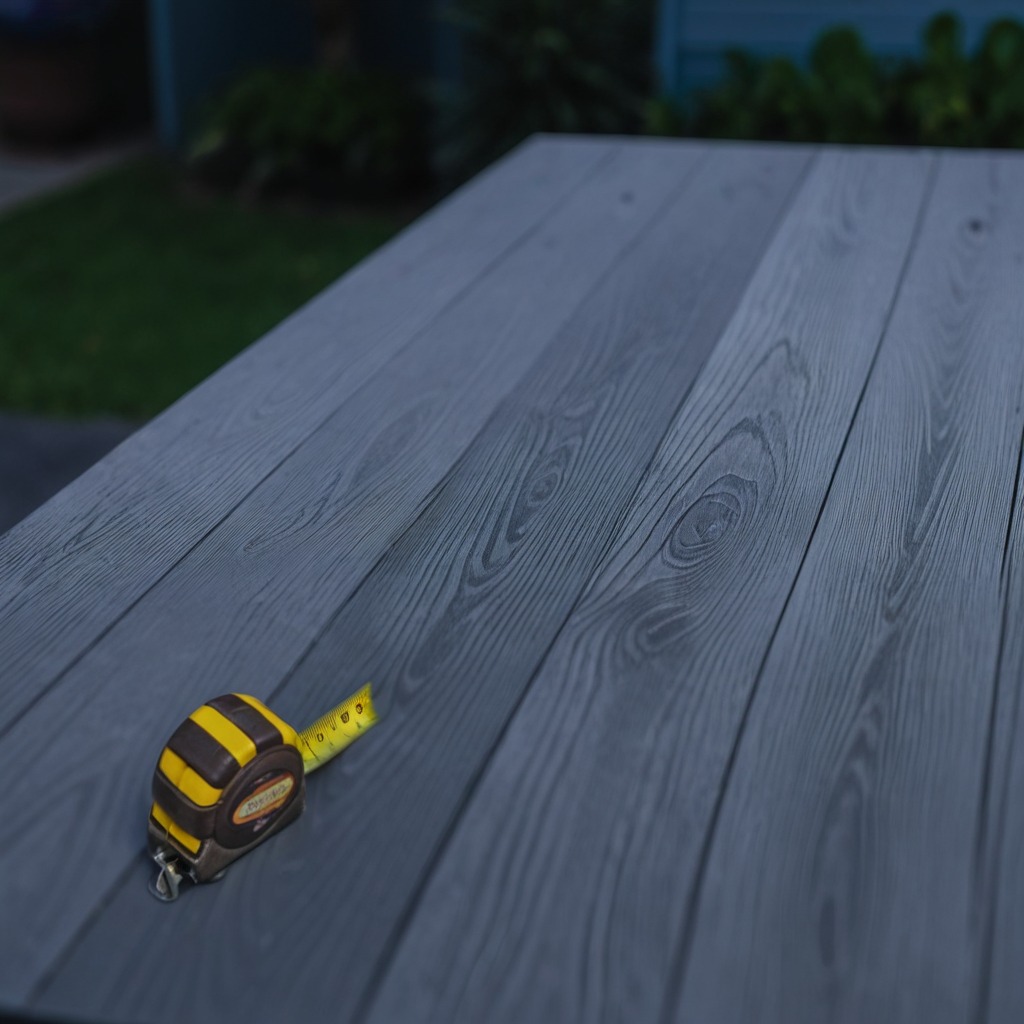
A measuring tape lies on the old table in the garage at twilight.